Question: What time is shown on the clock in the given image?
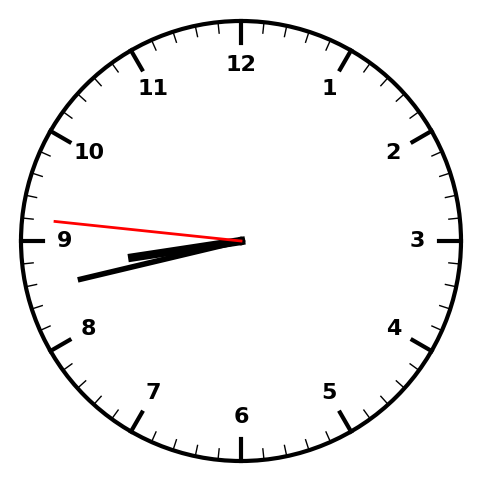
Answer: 08:42:46